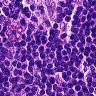
Metastatic tissue present: no